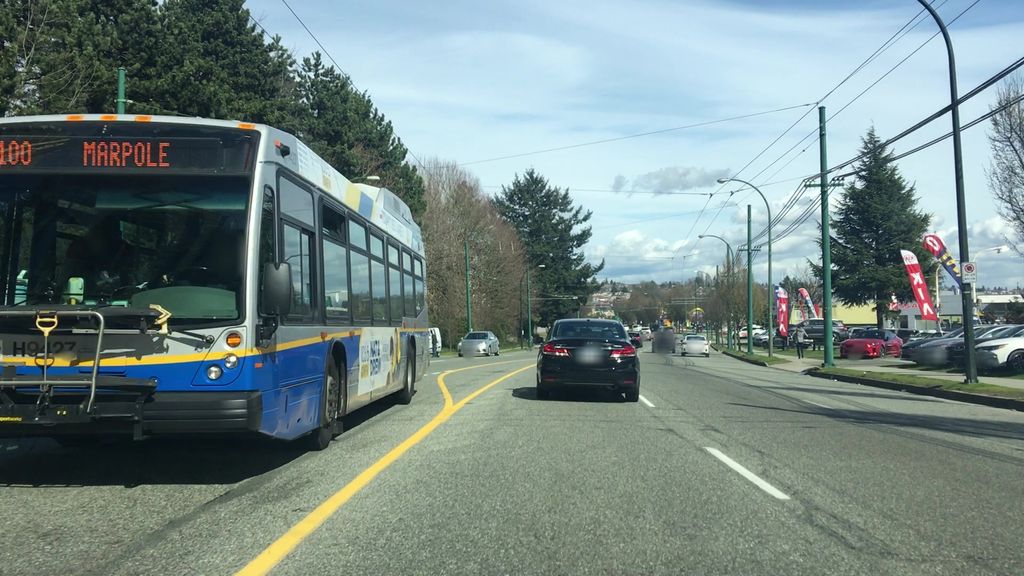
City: vancouver